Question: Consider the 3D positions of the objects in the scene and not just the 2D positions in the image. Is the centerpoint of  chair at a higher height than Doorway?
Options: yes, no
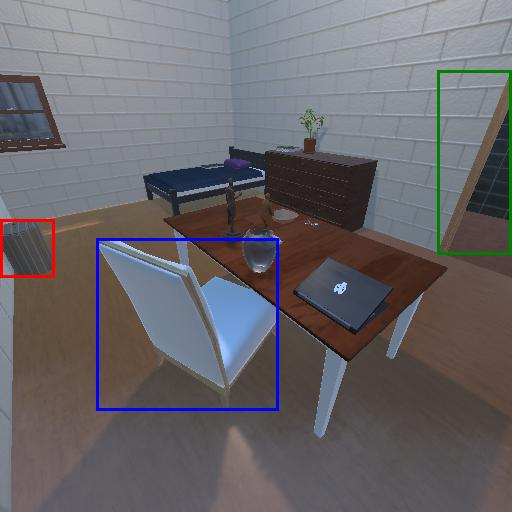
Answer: yes